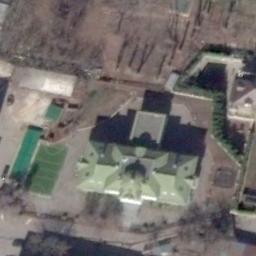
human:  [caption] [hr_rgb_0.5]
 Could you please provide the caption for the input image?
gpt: This is a church with lots of open space around it .

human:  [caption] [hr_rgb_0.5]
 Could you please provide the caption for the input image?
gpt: A church with a green diamond roof with many trees around it .

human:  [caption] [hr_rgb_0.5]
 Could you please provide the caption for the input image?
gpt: There is a green church on the open place .

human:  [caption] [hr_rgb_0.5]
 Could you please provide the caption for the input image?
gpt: The church with some green sloping roofs is built in the vacant lot .

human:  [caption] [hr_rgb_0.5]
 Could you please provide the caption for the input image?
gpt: There are many buildings near the church .